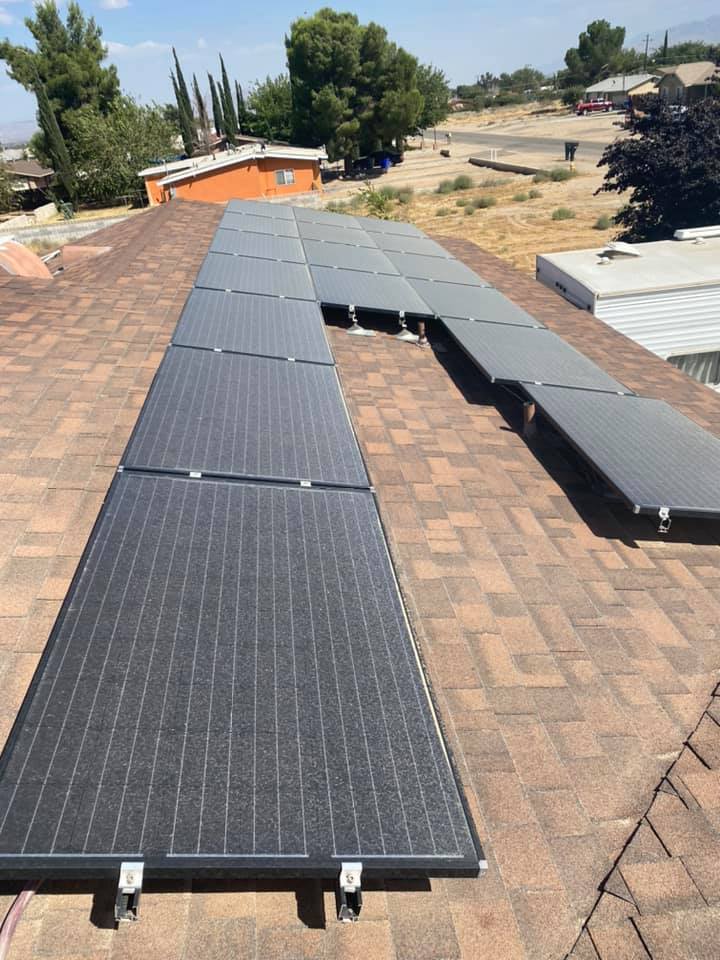
Label: Dusty